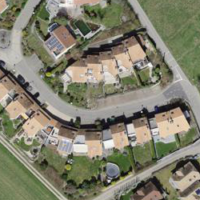
EUNIS habitat code: 55
Species observed at this site:
Aegopodium podagraria